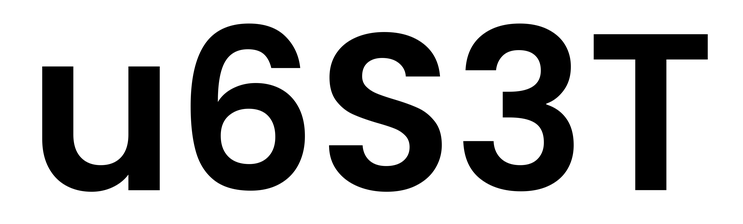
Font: Poppins-SemiBold